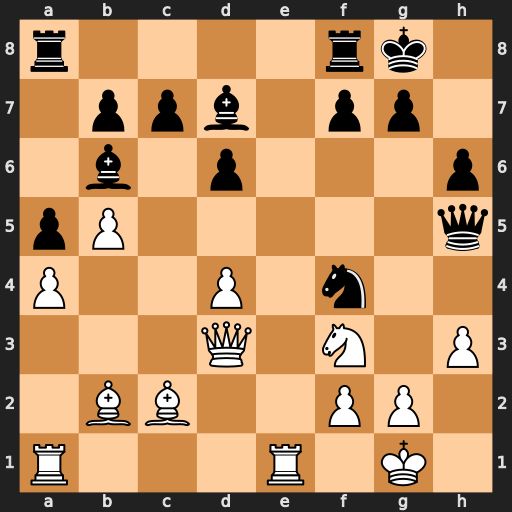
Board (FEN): r4rk1/1ppb1pp1/1b1p3p/pP5q/P2P1n2/3Q1N1P/1BB2PP1/R3R1K1
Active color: w
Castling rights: -
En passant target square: -
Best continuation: Qh7#